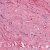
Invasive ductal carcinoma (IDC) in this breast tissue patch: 0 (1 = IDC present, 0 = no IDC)